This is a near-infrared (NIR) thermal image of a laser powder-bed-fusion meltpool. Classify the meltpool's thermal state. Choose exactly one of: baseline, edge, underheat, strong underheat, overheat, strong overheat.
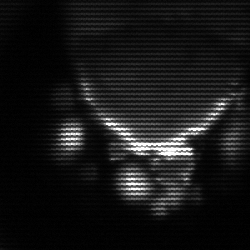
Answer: baseline